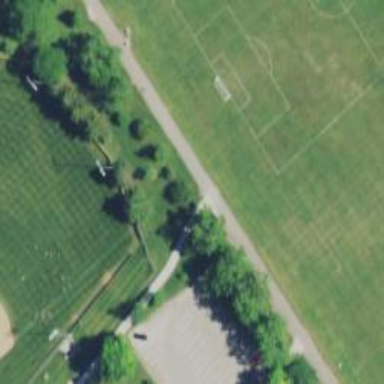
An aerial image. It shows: Soccer pitch designated for leisure and sports activities.